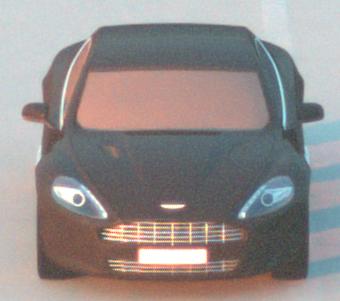
Make: Aston Martin
Model: Rapide
Detailed model: Rapide
Model produced from: 2010/03
Model produced until: 2013/07
Doors: 5
Color: black
Road condition: dry road
Daytime: sunrise or sunset
Contrast: medium contrast